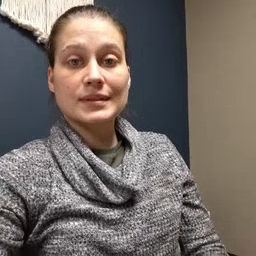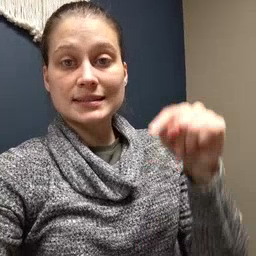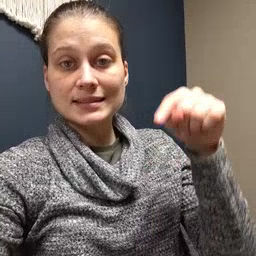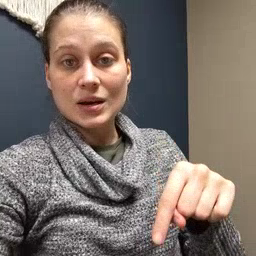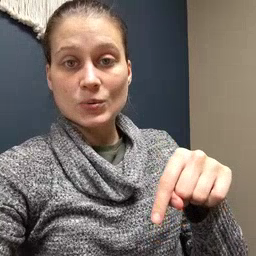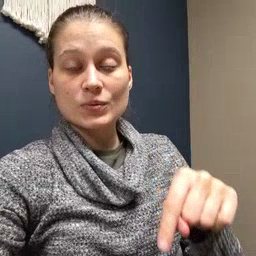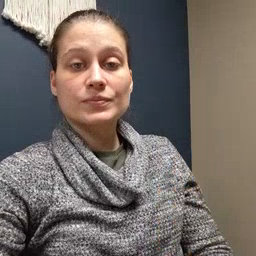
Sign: down